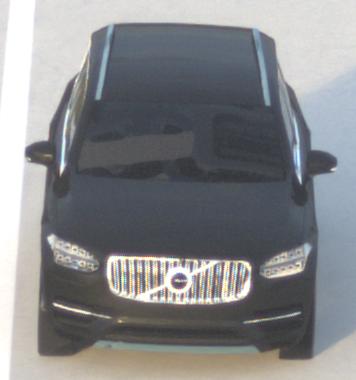
Make: Volvo
Model: XC90 B5
Detailed model: XC90 (L)
Model produced from: 2019/08
Model produced until: 2020/04
Doors: 5
Color: black
Road condition: dry road
Daytime: sunrise or sunset
Contrast: low contrast